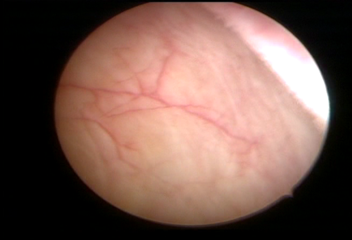
Modality: WLC
Class: Normal mucosa
Bladder cancer association: No